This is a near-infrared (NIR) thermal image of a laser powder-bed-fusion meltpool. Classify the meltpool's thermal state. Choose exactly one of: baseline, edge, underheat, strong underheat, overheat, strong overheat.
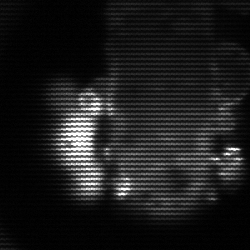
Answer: strong underheat